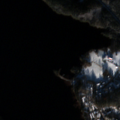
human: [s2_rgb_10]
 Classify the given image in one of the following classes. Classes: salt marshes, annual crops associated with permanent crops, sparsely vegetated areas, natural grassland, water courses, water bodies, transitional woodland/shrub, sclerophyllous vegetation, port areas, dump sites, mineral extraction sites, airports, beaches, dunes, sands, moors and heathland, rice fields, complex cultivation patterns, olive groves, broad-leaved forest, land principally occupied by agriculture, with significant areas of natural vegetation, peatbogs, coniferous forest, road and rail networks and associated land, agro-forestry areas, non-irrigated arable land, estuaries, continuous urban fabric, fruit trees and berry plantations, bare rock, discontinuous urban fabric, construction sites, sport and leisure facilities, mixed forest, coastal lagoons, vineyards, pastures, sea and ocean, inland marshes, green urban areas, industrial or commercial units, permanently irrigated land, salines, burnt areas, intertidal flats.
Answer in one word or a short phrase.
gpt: discontinuous urban fabric, coniferous forest, mixed forest, water bodies